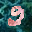
Label: 2